Question: The task is for architecture ColdFire processor MCF5271:

I don't understand how many and what size cycles will be needed to perform a longword transfer to the CPU, or word transfers. I'm reading the chart and I don't see what the connection is? Any comments are very appreciated. I've attached 2 examples with the answers.
<URL>
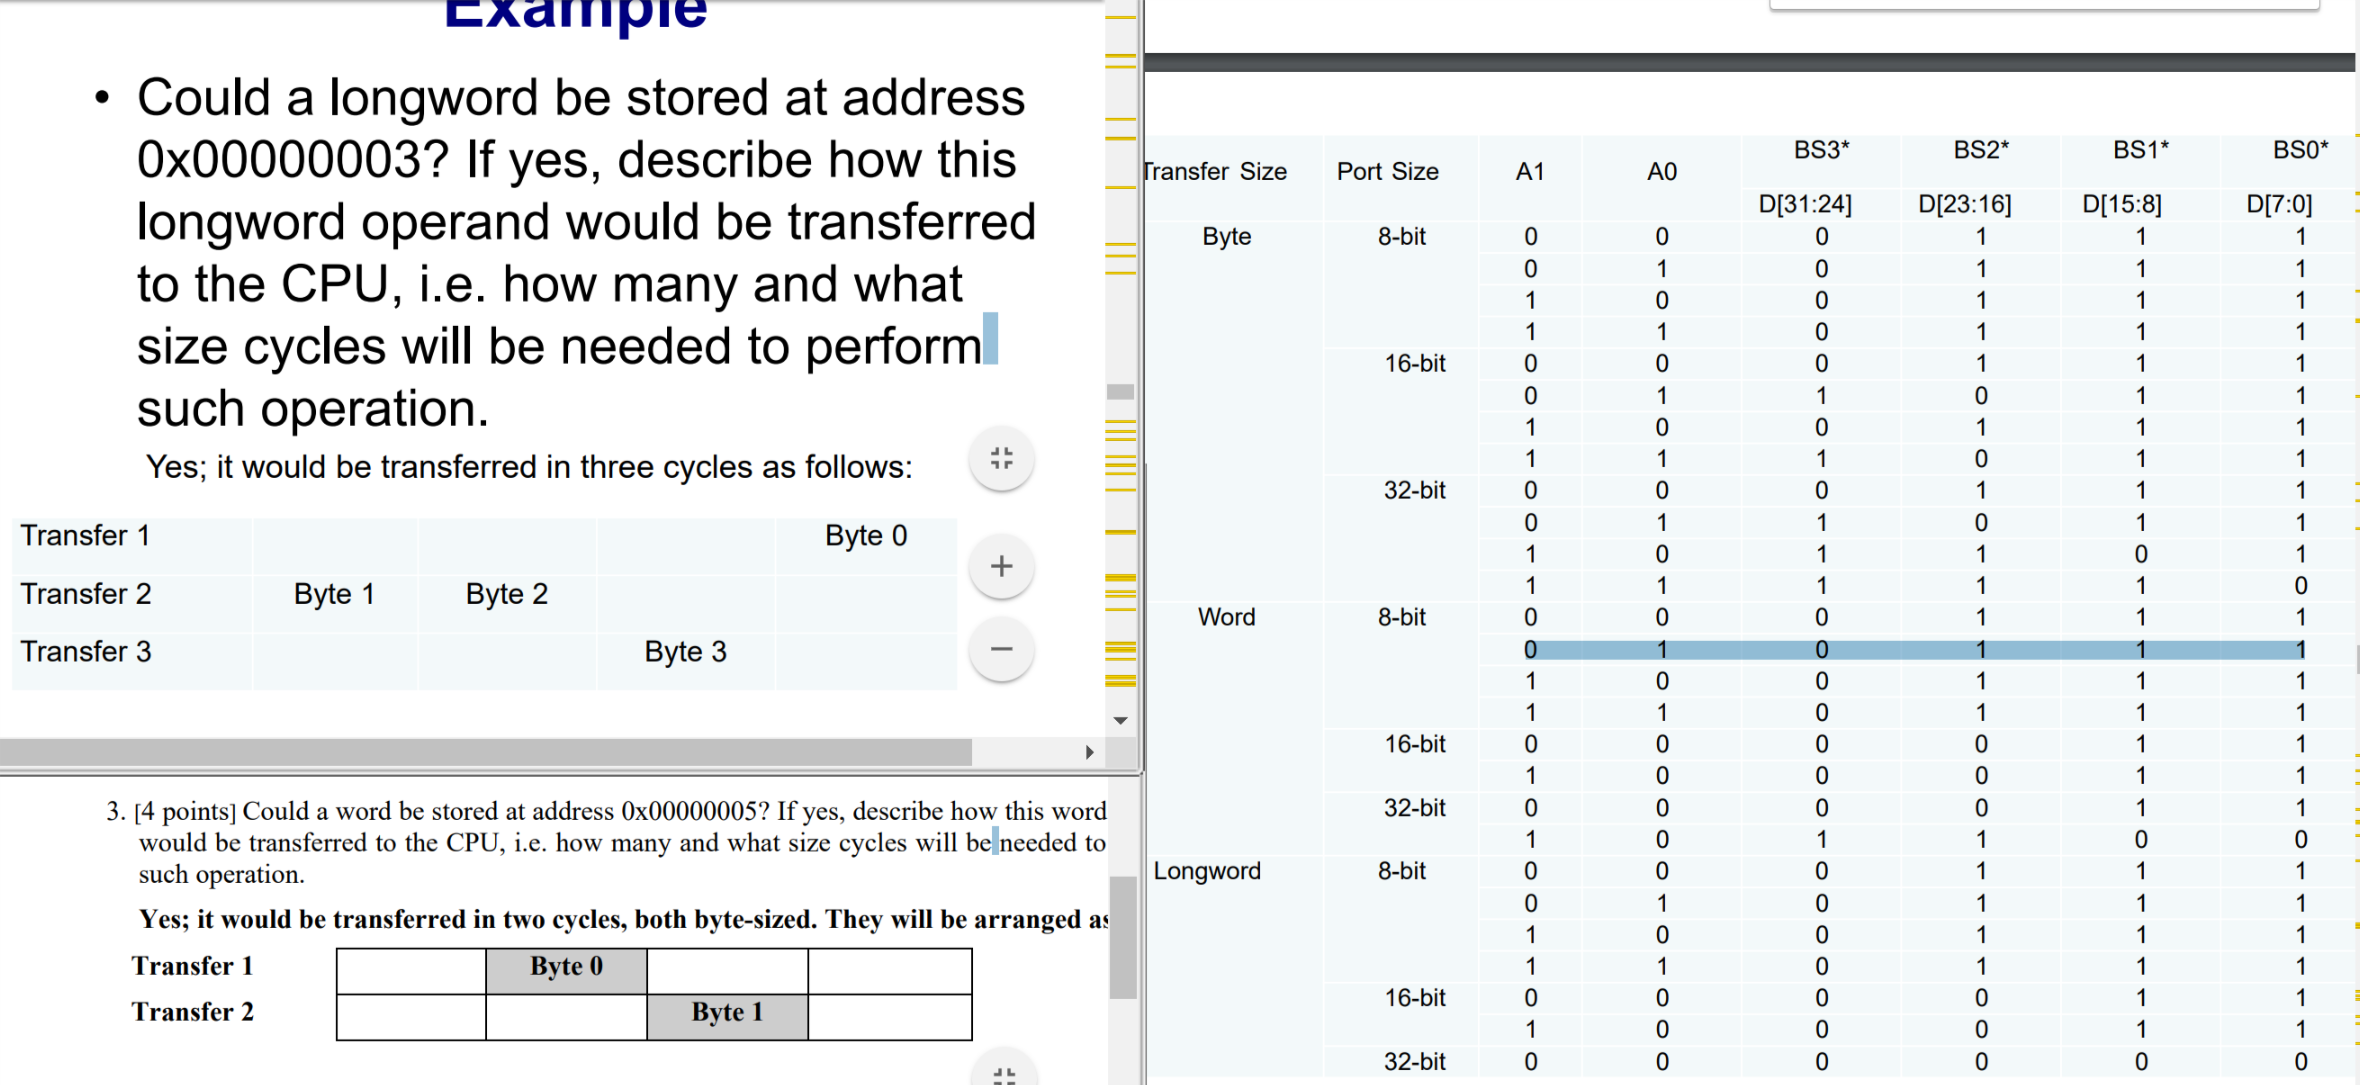
Answer: The <URL> signals represent the byte enable signals. Even though the the data bus 32-bit wide, the memory module connected to it can be 32-bit, 16-bit, or 8-bit wide. This is referred to as the memory port size. Figure 17-2 from that chapter shows how all of these signals are related to each other.
<URL>
Table 17-2 from the same chapter shows the supported transfer sizes (Specified by a signal called TSIZ[1:0]).
<URL>
The A<URL> address signals specify the alignment of the transfer. Memory alignment is defined in Section 17.7 of the same chapter.
> Because operands can reside at any byte boundary, unlike
opcodes, they are allowed to be misaligned. A byte operand is
properly aligned at any address, a word operand is misaligned at an
odd address, and a longword is misaligned at an address not
a multiple of four. Although the MCF5271 enforces no alignment
restrictions for data operands (including program counter (PC)
relative data addressing), additional bus cycles are required for
misaligned operands.
Putting all of that information together, we can easily determine how many cycles are required to transfer a 1-byte, 2-byte, 4-byte datum to any memory location (aligned or misaligned) through a memory port of size 1-byte, 2-byte, or 4-byte.
Let's consider the example from the image you've attached. How to store a longword at address 0x0000003 through a 32-bit memory port? Focus on the rows where the port size is 32-bit. We have A[1:0] = 11. So first a single-byte transfer must be performed with BS[3:0] = 1110. The other three bytes need to be transferred to locations 0x0000004 (A[1:0] = 00), 0x0000005 (A[1:0] = 01), and 0x0000006 (A[1:0] = 10). This can be done using either three single-byte transfers (which would take three cycles) or using a single two-byte transfer followed by a single one-byte transfer (which would take two cycles).